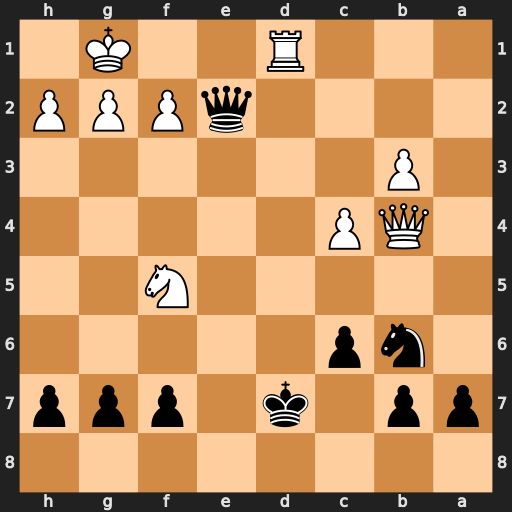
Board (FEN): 8/pp1k1ppp/1np5/5N2/1QP5/1P6/4qPPP/3R2K1
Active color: b
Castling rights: -
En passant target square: -
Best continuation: Qxd1+ Qe1 Qxe1#